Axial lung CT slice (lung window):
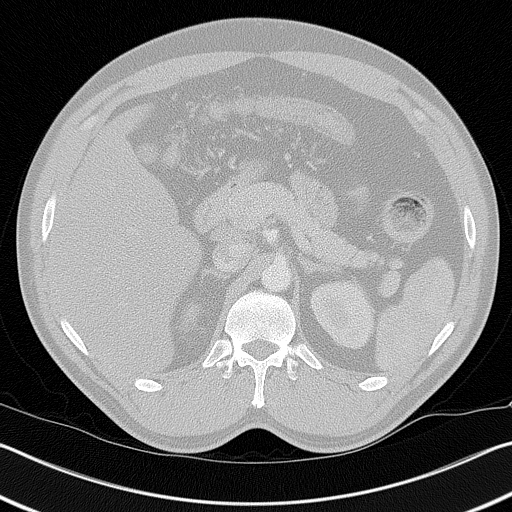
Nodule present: no